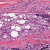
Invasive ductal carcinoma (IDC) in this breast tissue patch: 1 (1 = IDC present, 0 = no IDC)